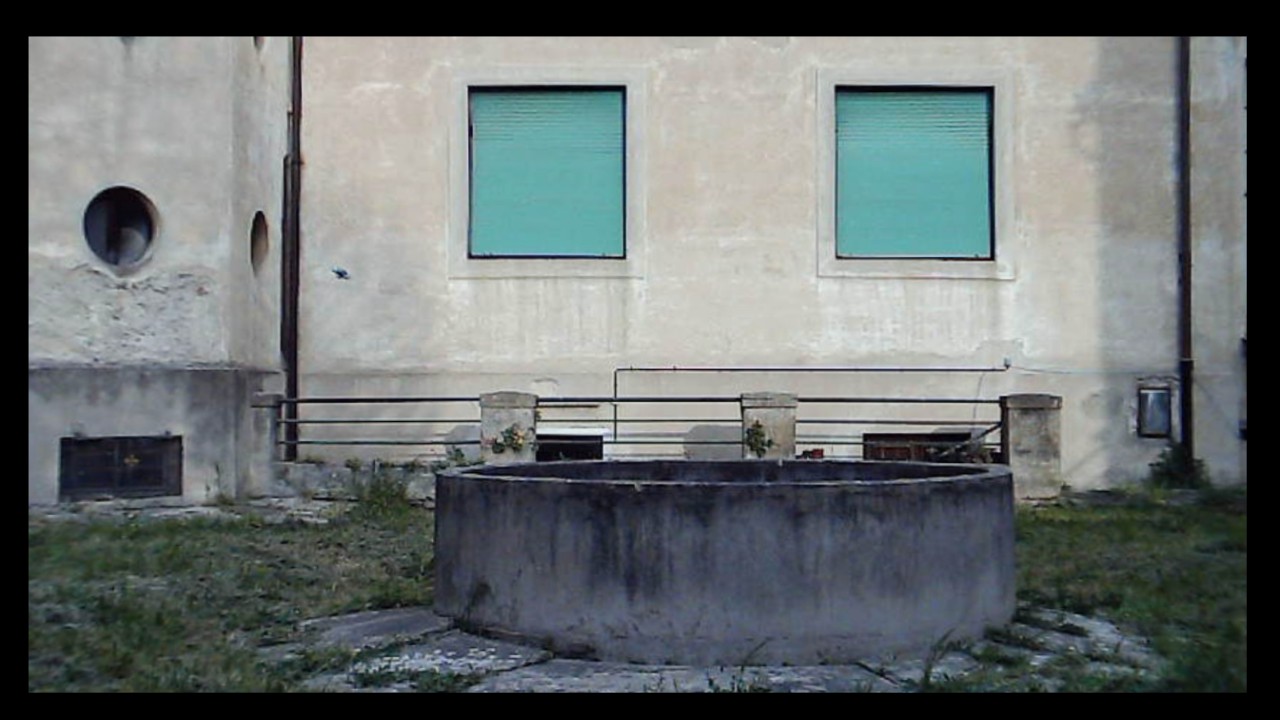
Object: Betafpv air75